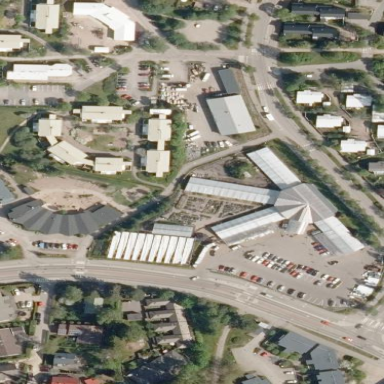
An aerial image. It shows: Retail building that houses garden center shop.